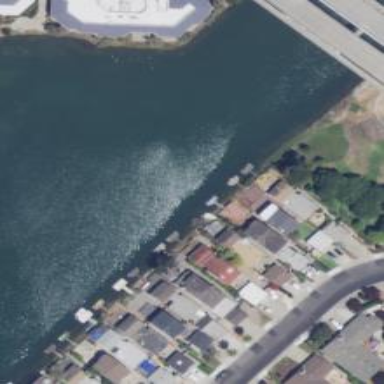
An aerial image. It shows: Dock located along the waterway.